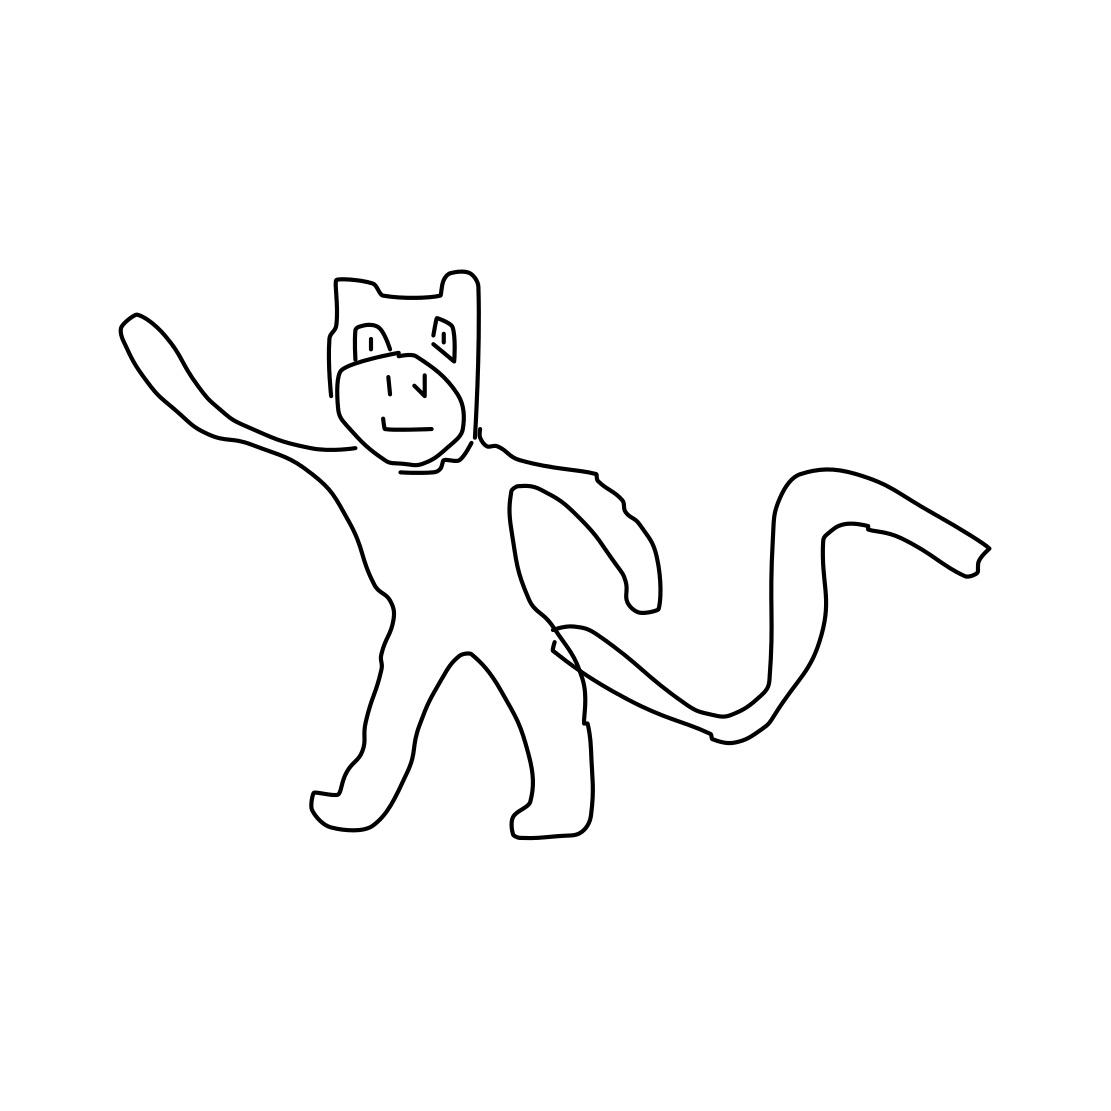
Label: monkey